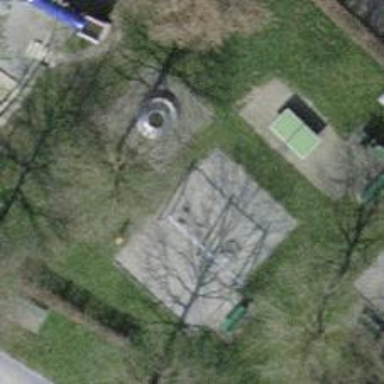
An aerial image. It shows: Playground area for leisure activities on the land.